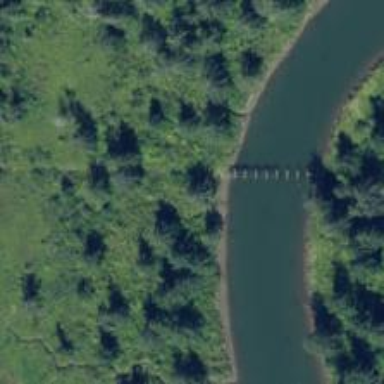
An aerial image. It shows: Bridge.